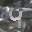
Label: 4